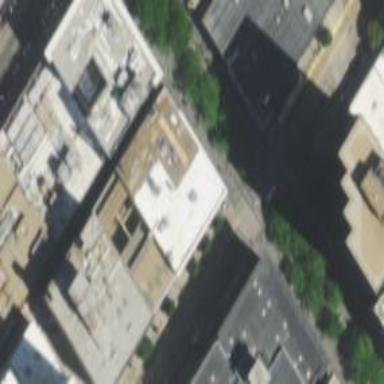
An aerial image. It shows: Retail building with brown roof.